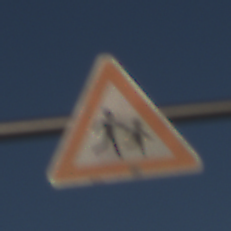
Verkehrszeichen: KinderLinks
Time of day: MorningAfternoon
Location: Outdoor (Nature)
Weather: PartlyCloudy
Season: NotSpecified
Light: Natural